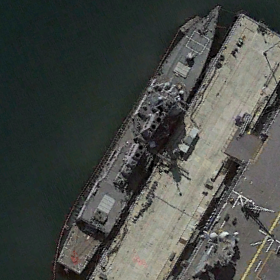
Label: destroyer